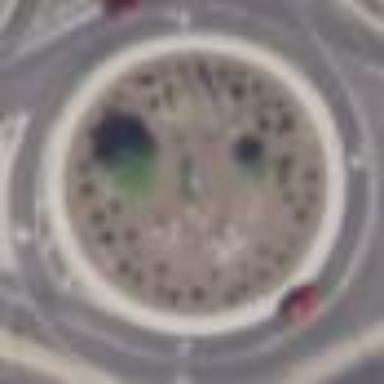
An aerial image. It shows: Asphalt road connecting to secondary link road at roundabout.